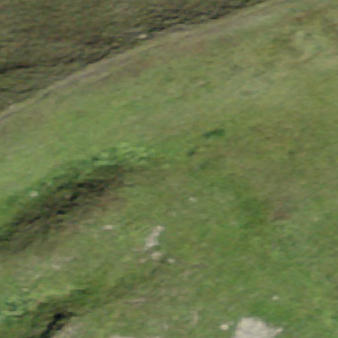
Label: other